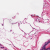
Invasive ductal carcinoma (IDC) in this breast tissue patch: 0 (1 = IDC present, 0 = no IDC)